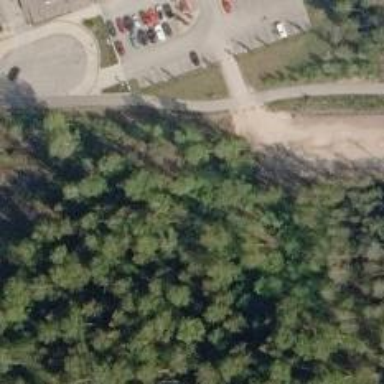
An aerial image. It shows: Path.